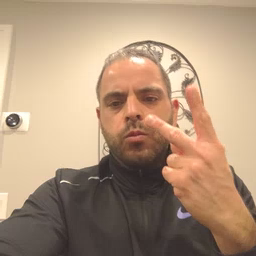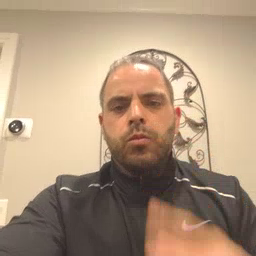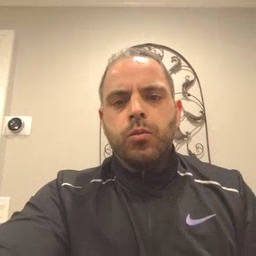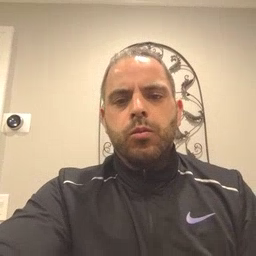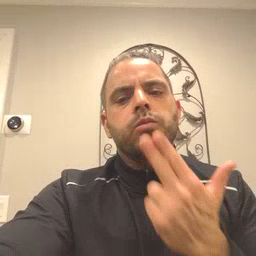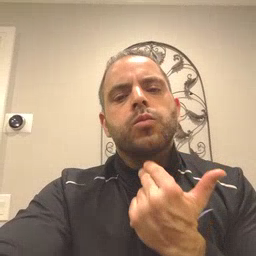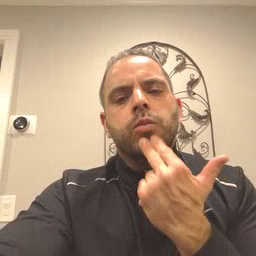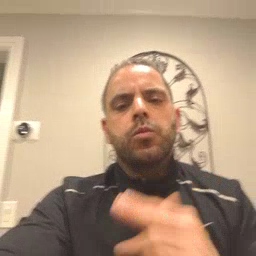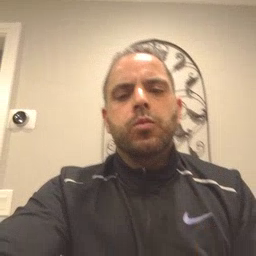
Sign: cute